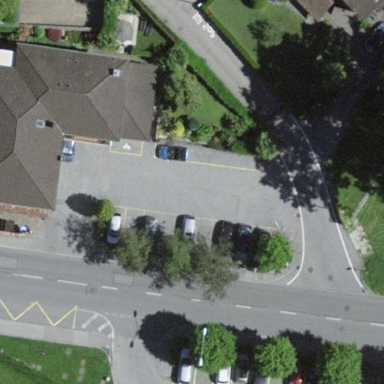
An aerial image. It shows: Parking area with surface.